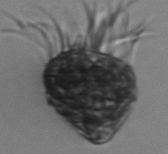
Label: Strombidium_morphotype2